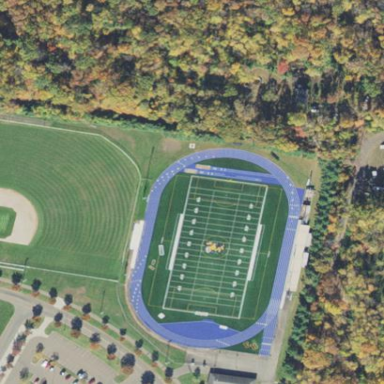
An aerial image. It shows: American football pitch with artificial turf surface for leisure land.